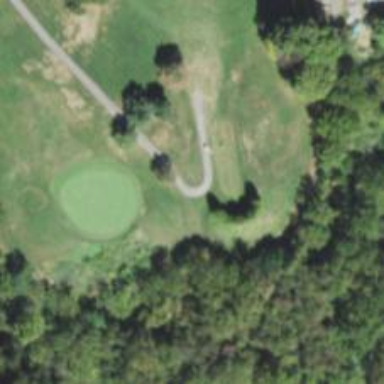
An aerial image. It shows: Path for golf carts.